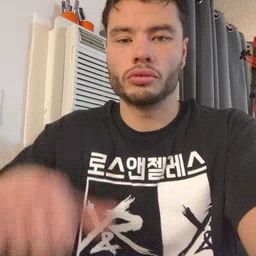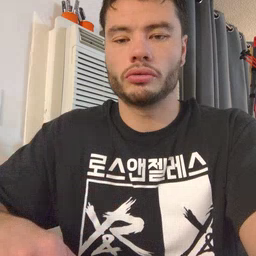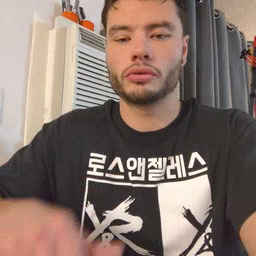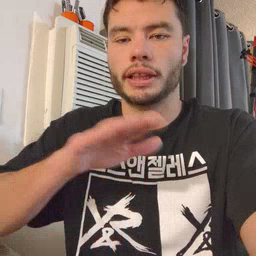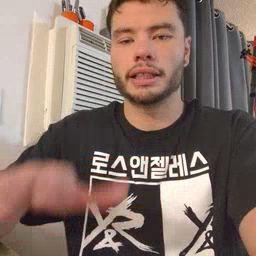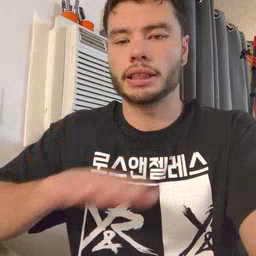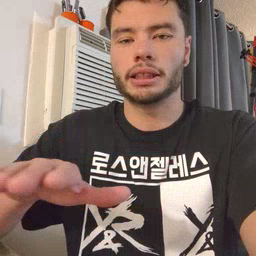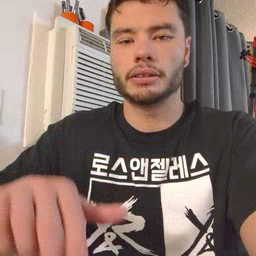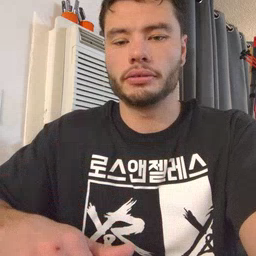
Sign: clean